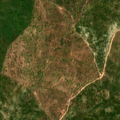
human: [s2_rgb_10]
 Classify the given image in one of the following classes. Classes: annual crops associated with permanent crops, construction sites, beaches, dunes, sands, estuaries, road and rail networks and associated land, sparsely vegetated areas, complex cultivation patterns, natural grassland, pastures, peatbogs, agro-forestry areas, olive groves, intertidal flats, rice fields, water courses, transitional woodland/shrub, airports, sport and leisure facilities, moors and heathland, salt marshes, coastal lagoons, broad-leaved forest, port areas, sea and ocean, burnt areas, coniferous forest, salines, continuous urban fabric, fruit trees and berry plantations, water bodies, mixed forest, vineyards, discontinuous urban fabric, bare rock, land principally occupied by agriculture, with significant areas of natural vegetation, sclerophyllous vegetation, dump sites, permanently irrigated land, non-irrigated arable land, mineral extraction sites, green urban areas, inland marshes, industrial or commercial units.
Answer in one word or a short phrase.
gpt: agro-forestry areas, transitional woodland/shrub